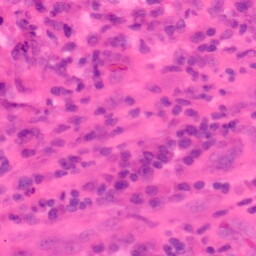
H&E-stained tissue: Colon